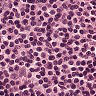
Metastatic tissue present: no